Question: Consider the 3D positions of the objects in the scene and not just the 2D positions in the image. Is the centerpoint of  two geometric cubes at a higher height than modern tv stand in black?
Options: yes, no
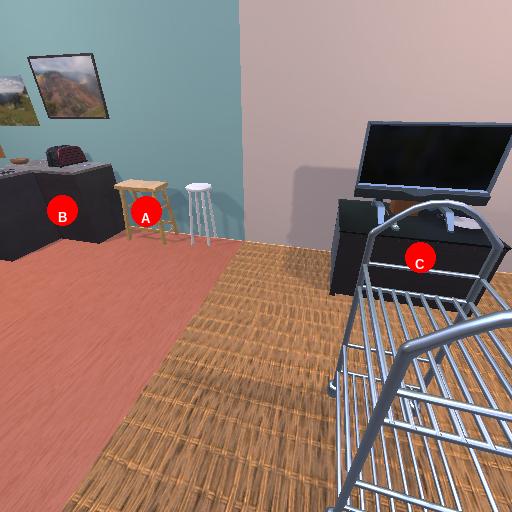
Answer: yes